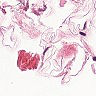
Metastatic tissue present: no